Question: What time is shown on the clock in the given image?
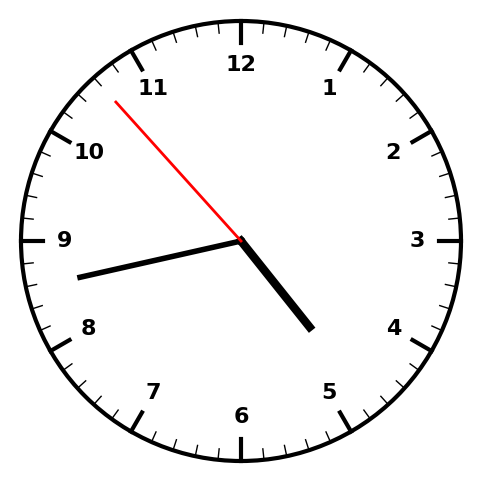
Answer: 04:42:53